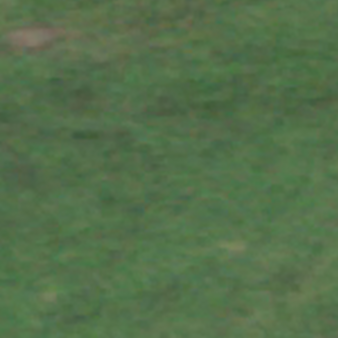
Label: other